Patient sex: M
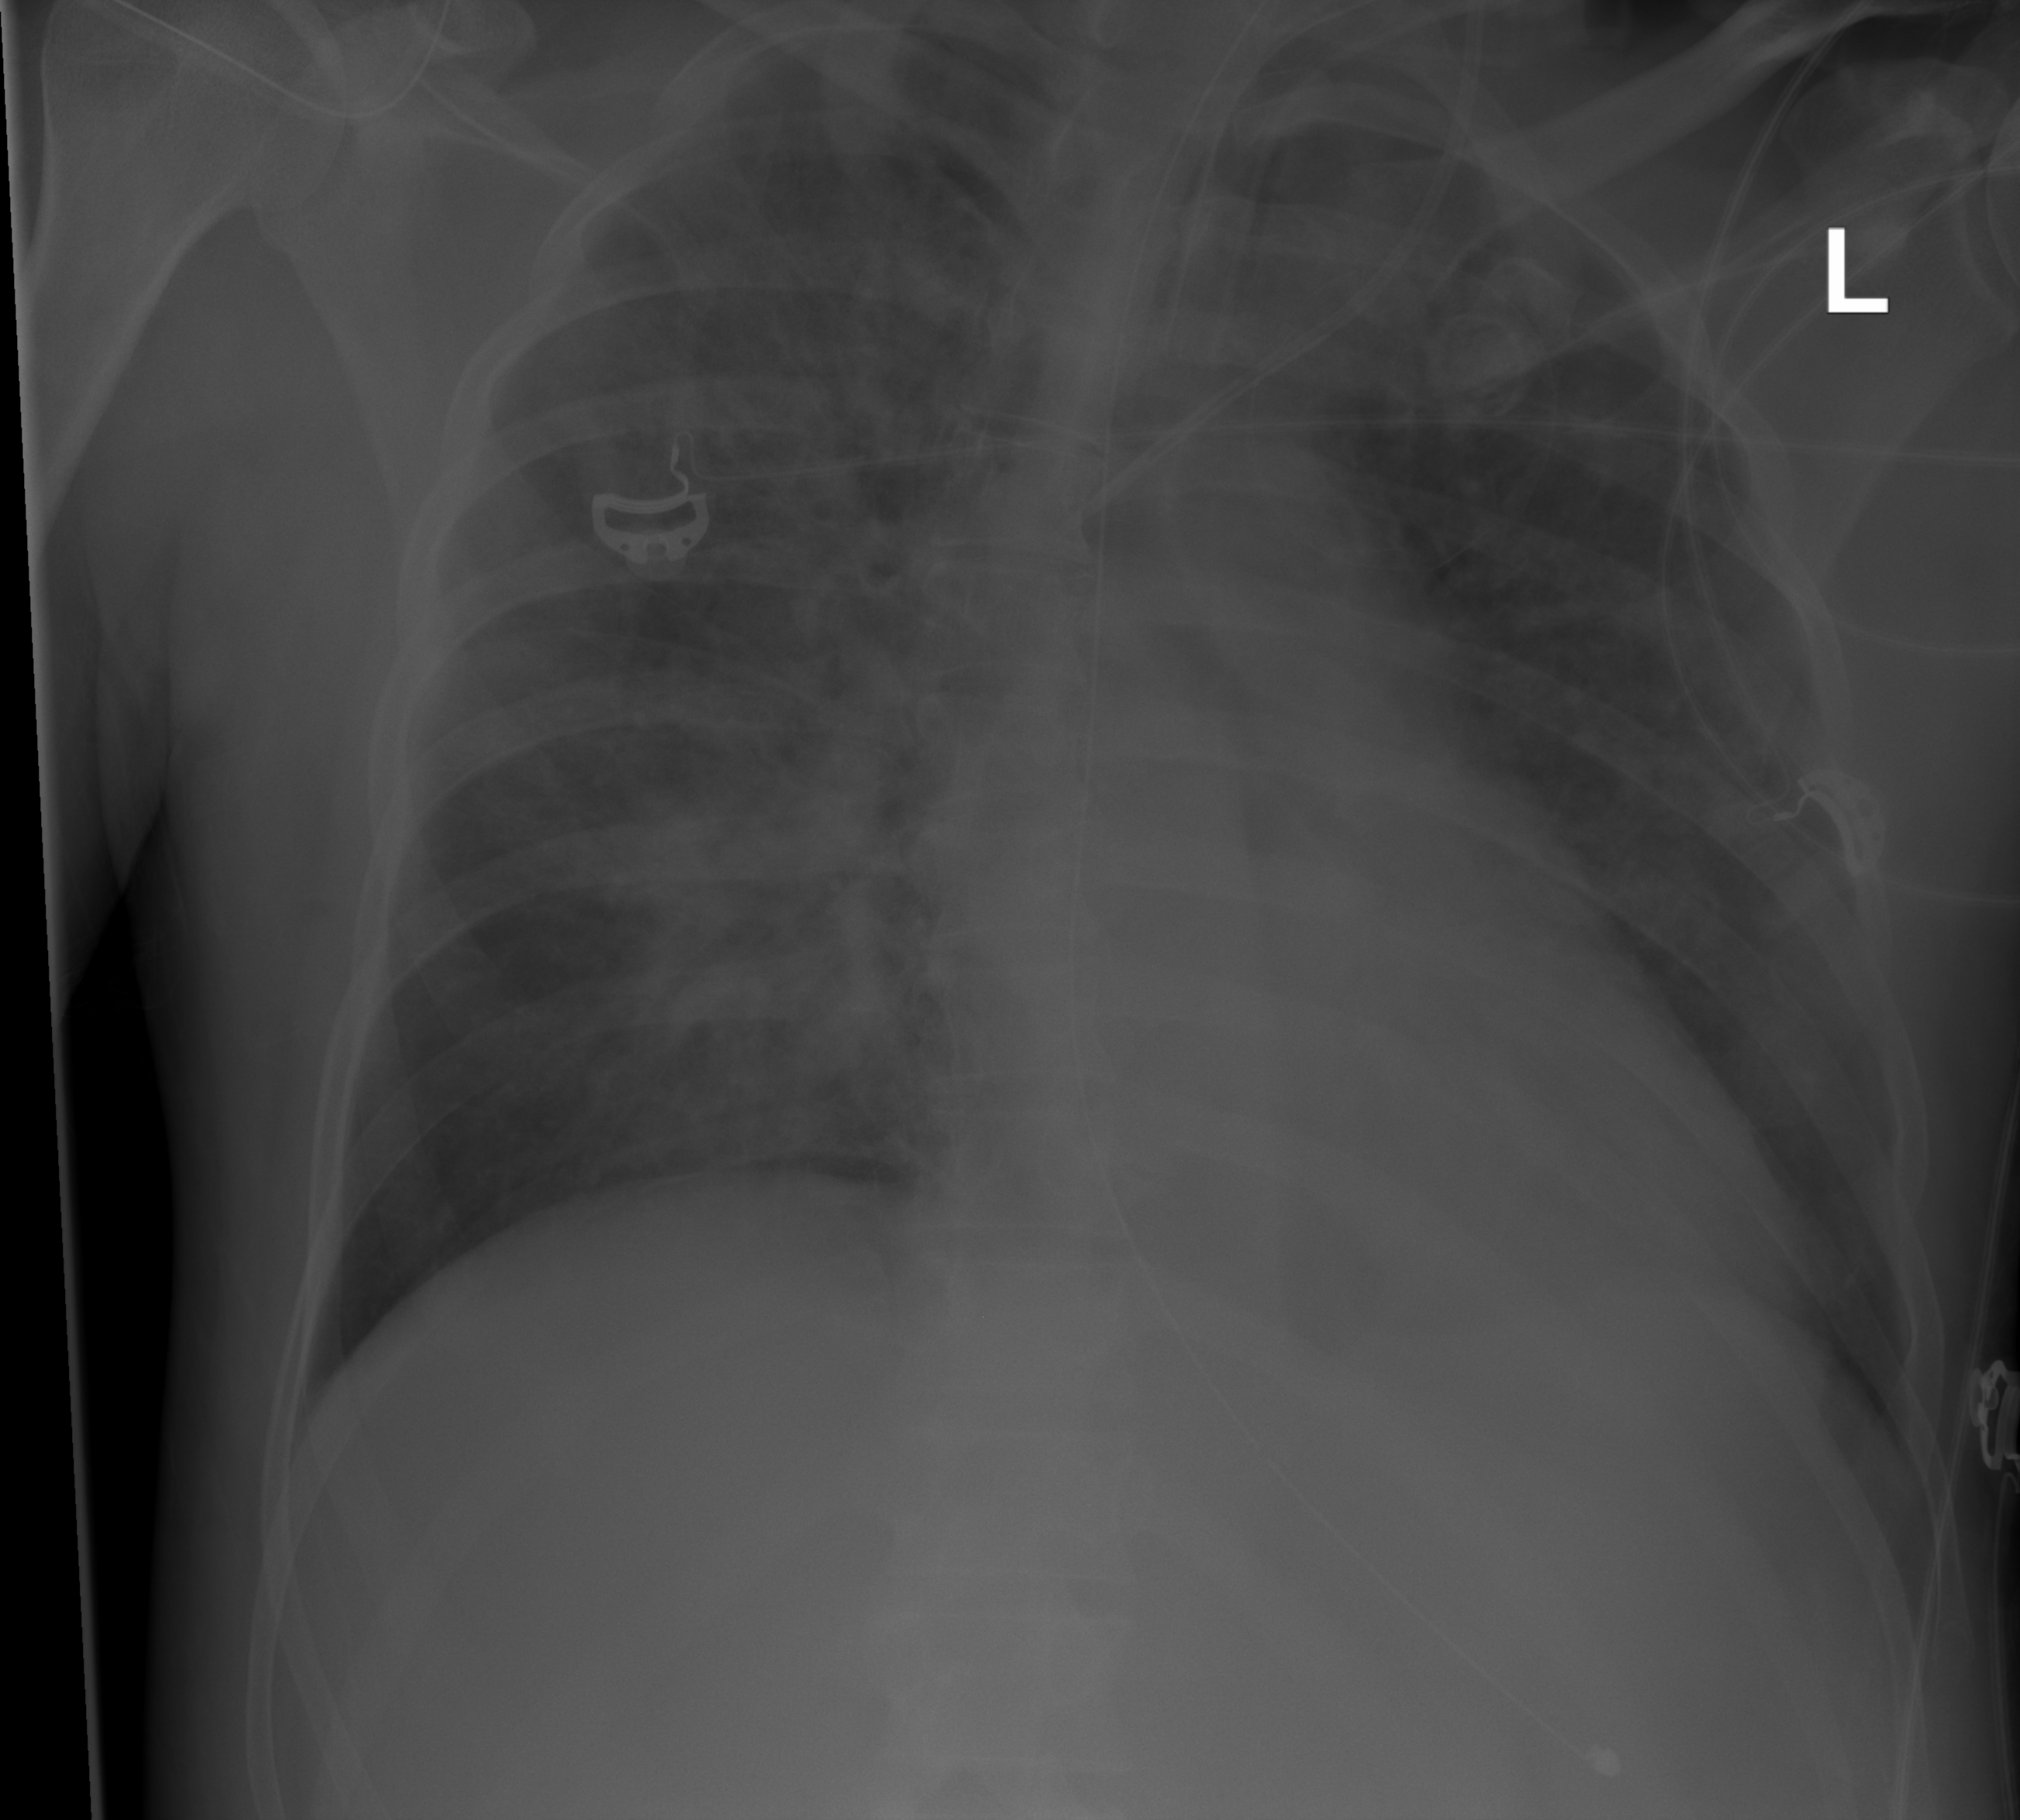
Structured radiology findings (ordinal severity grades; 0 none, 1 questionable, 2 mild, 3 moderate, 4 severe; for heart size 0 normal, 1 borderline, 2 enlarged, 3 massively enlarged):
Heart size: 1
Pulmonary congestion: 2
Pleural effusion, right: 0
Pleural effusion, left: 0
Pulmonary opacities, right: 3
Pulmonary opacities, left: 3
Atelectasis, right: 1
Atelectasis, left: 1